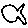
Label: fish